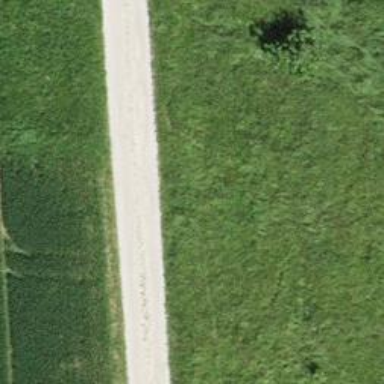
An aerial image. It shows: Track road with fine gravel surface.